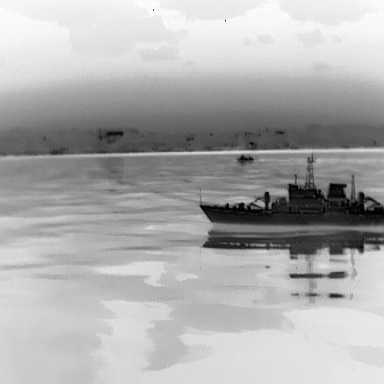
There are two warships in the infrared image.